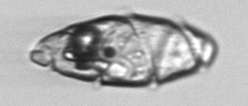
Label: Warnowia